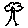
Label: tree